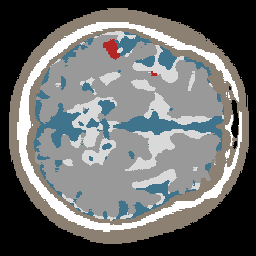
Label: lesion